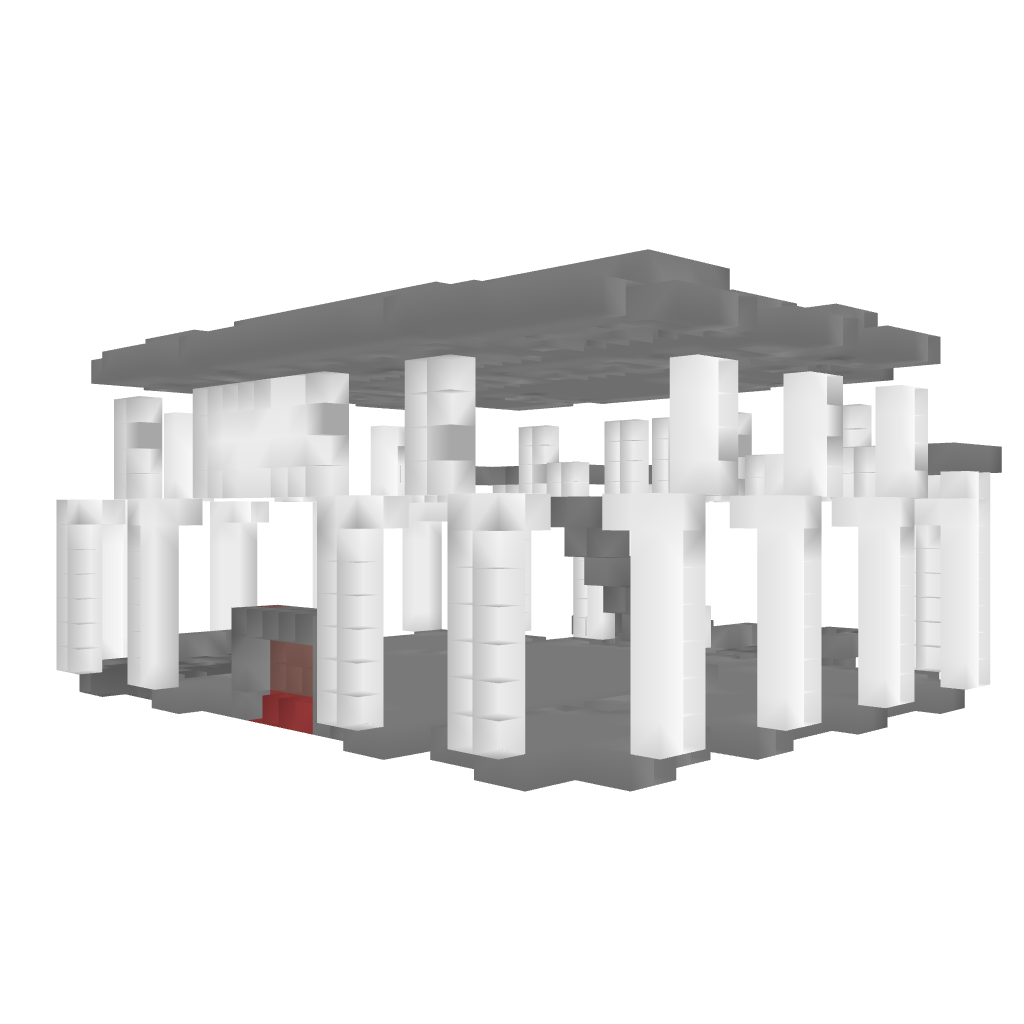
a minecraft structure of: MCSuire's Big House bad low quality